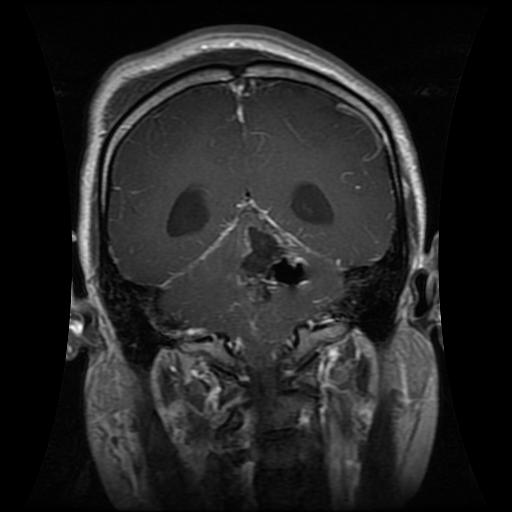
Label: glioma